Question: I have the following code and the navbar stays full width regardless of screen size... good!
but the one below goes to width: 708 when it gets smaller and I just want it to also be 100%.
'''
<div class="navbar navbar-static-top" id="navigation">
<div class="navbar-inner">
<div class="container-fluid">
<button type="button" class="btn btn-navbar" data-toggle="collapse" data-target=".nav-collapse">
<span class="icon-bar"></span>
<span class="icon-bar"></span>
<span class="icon-bar"></span>
</button>
<a class="brand" href="#"><img style="height:20px; padding: 0px; margin: 0px;" src="<?php echo Site::$imageFolder; ?>logo.png" alt="logo" /></a>
<div class="nav-collapse collapse">
<ul class="nav pull-right topRightIcons">
<li class="active"><a href="#"><i class="icon-user icon-white"></i></a></li>
<li><a href="#about"><i class="icon-eject icon-white"></i></a></li>
</ul>
</div><!--/.nav-collapse -->
</div>
</div>
</div>
<!-- THIS ONE HERE -->
<div class="row-fluid" id="topBar">
<div class="span12">
<p class="nav-text pull-right"><img src="http://placehold.it/15x15" alt="Your company logo"> Welcome ClientName</p>
</div>
</div>
'''
> '#topBar is purely for colour, as is #navigation'

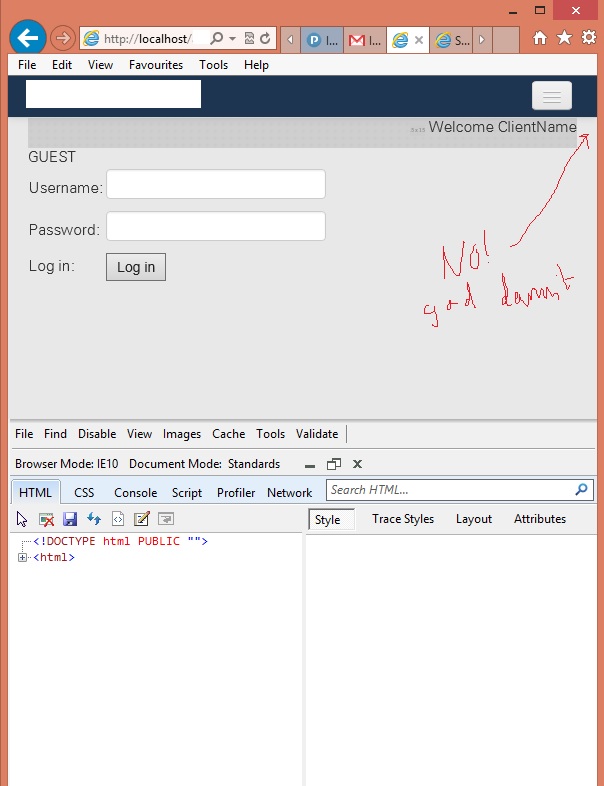
Answer: You need to override the media query. Create a custom.css (any-name.css). Add this code inside it.
'''
@media (max-width: 767px)
{
body {
padding-right: 0px;
padding-left: 0px;
}
}
'''
Now it should stick container to browser width.
- Never make any changes in existing stylesheet. Override it instead :-)